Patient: sex F, age 58
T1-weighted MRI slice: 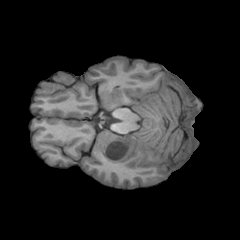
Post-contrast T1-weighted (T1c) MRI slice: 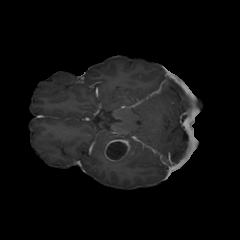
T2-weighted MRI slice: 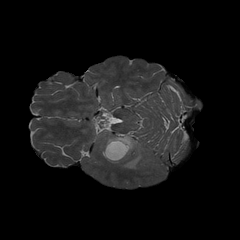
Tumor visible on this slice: yes
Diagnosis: Glioblastoma, IDH-wildtype
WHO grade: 4